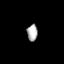
Tissue: skin
Cell type: Epithelial cells
Senescence score: 0.2846
Nuclear area (px): 169
Mean DAPI intensity: 177.183